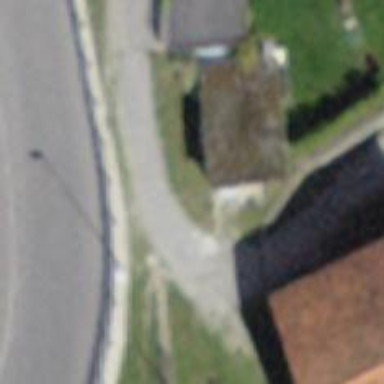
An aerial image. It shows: Compacted driveway serving as service road.